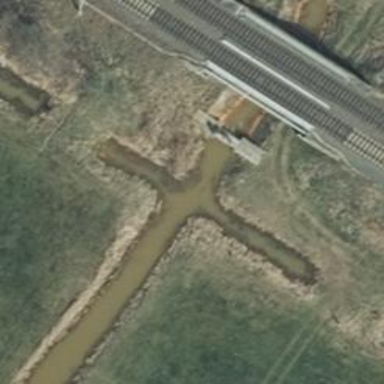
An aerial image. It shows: Weir in waterway.